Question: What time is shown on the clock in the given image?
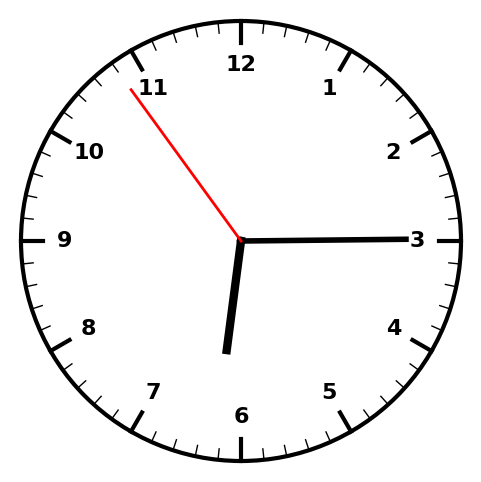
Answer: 06:14:54